高一 · 代数
执行如图所示的程序框图, 若输出的 $y$ 值为 1 , 则可输入的所有 $x$ 值组成的集合为

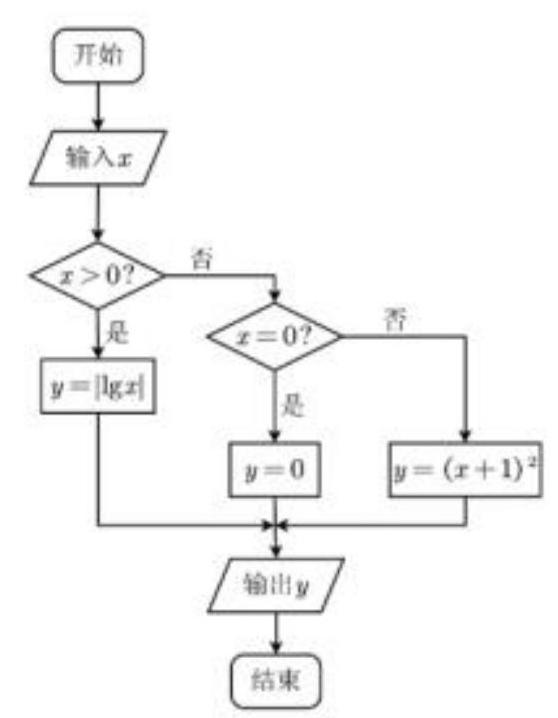
答案: $\left\{-2, \frac{1}{10}, 10\right\}$
解析: (1)当 $x>0$ 时, $|\lg x|=1$, 得 $x_{1}=10, x_{2}=\frac{1}{10}$;

(2)当 $x<0$ 时, $(x+1)^{2}=1$, 得 $x_{3}=-2$,

故答案为 $\left\{-2, \frac{1}{10}, 10\right\}$